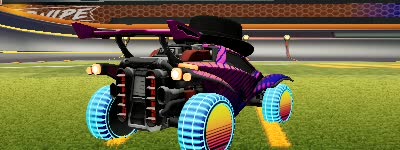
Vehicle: octane